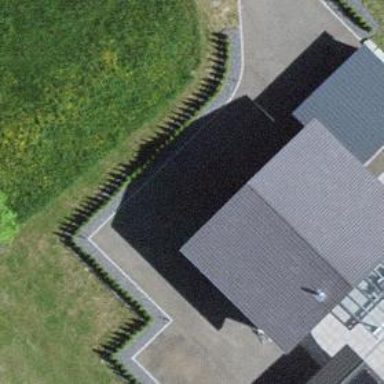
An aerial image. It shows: Residential building.